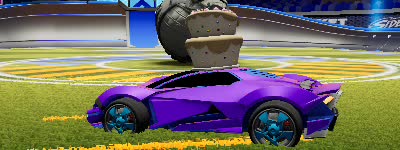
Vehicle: werewolf